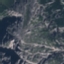
Land use / land cover: HerbaceousVegetation